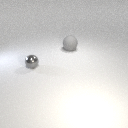
large gray rubber sphere to the right of small gray metal sphere